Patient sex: M
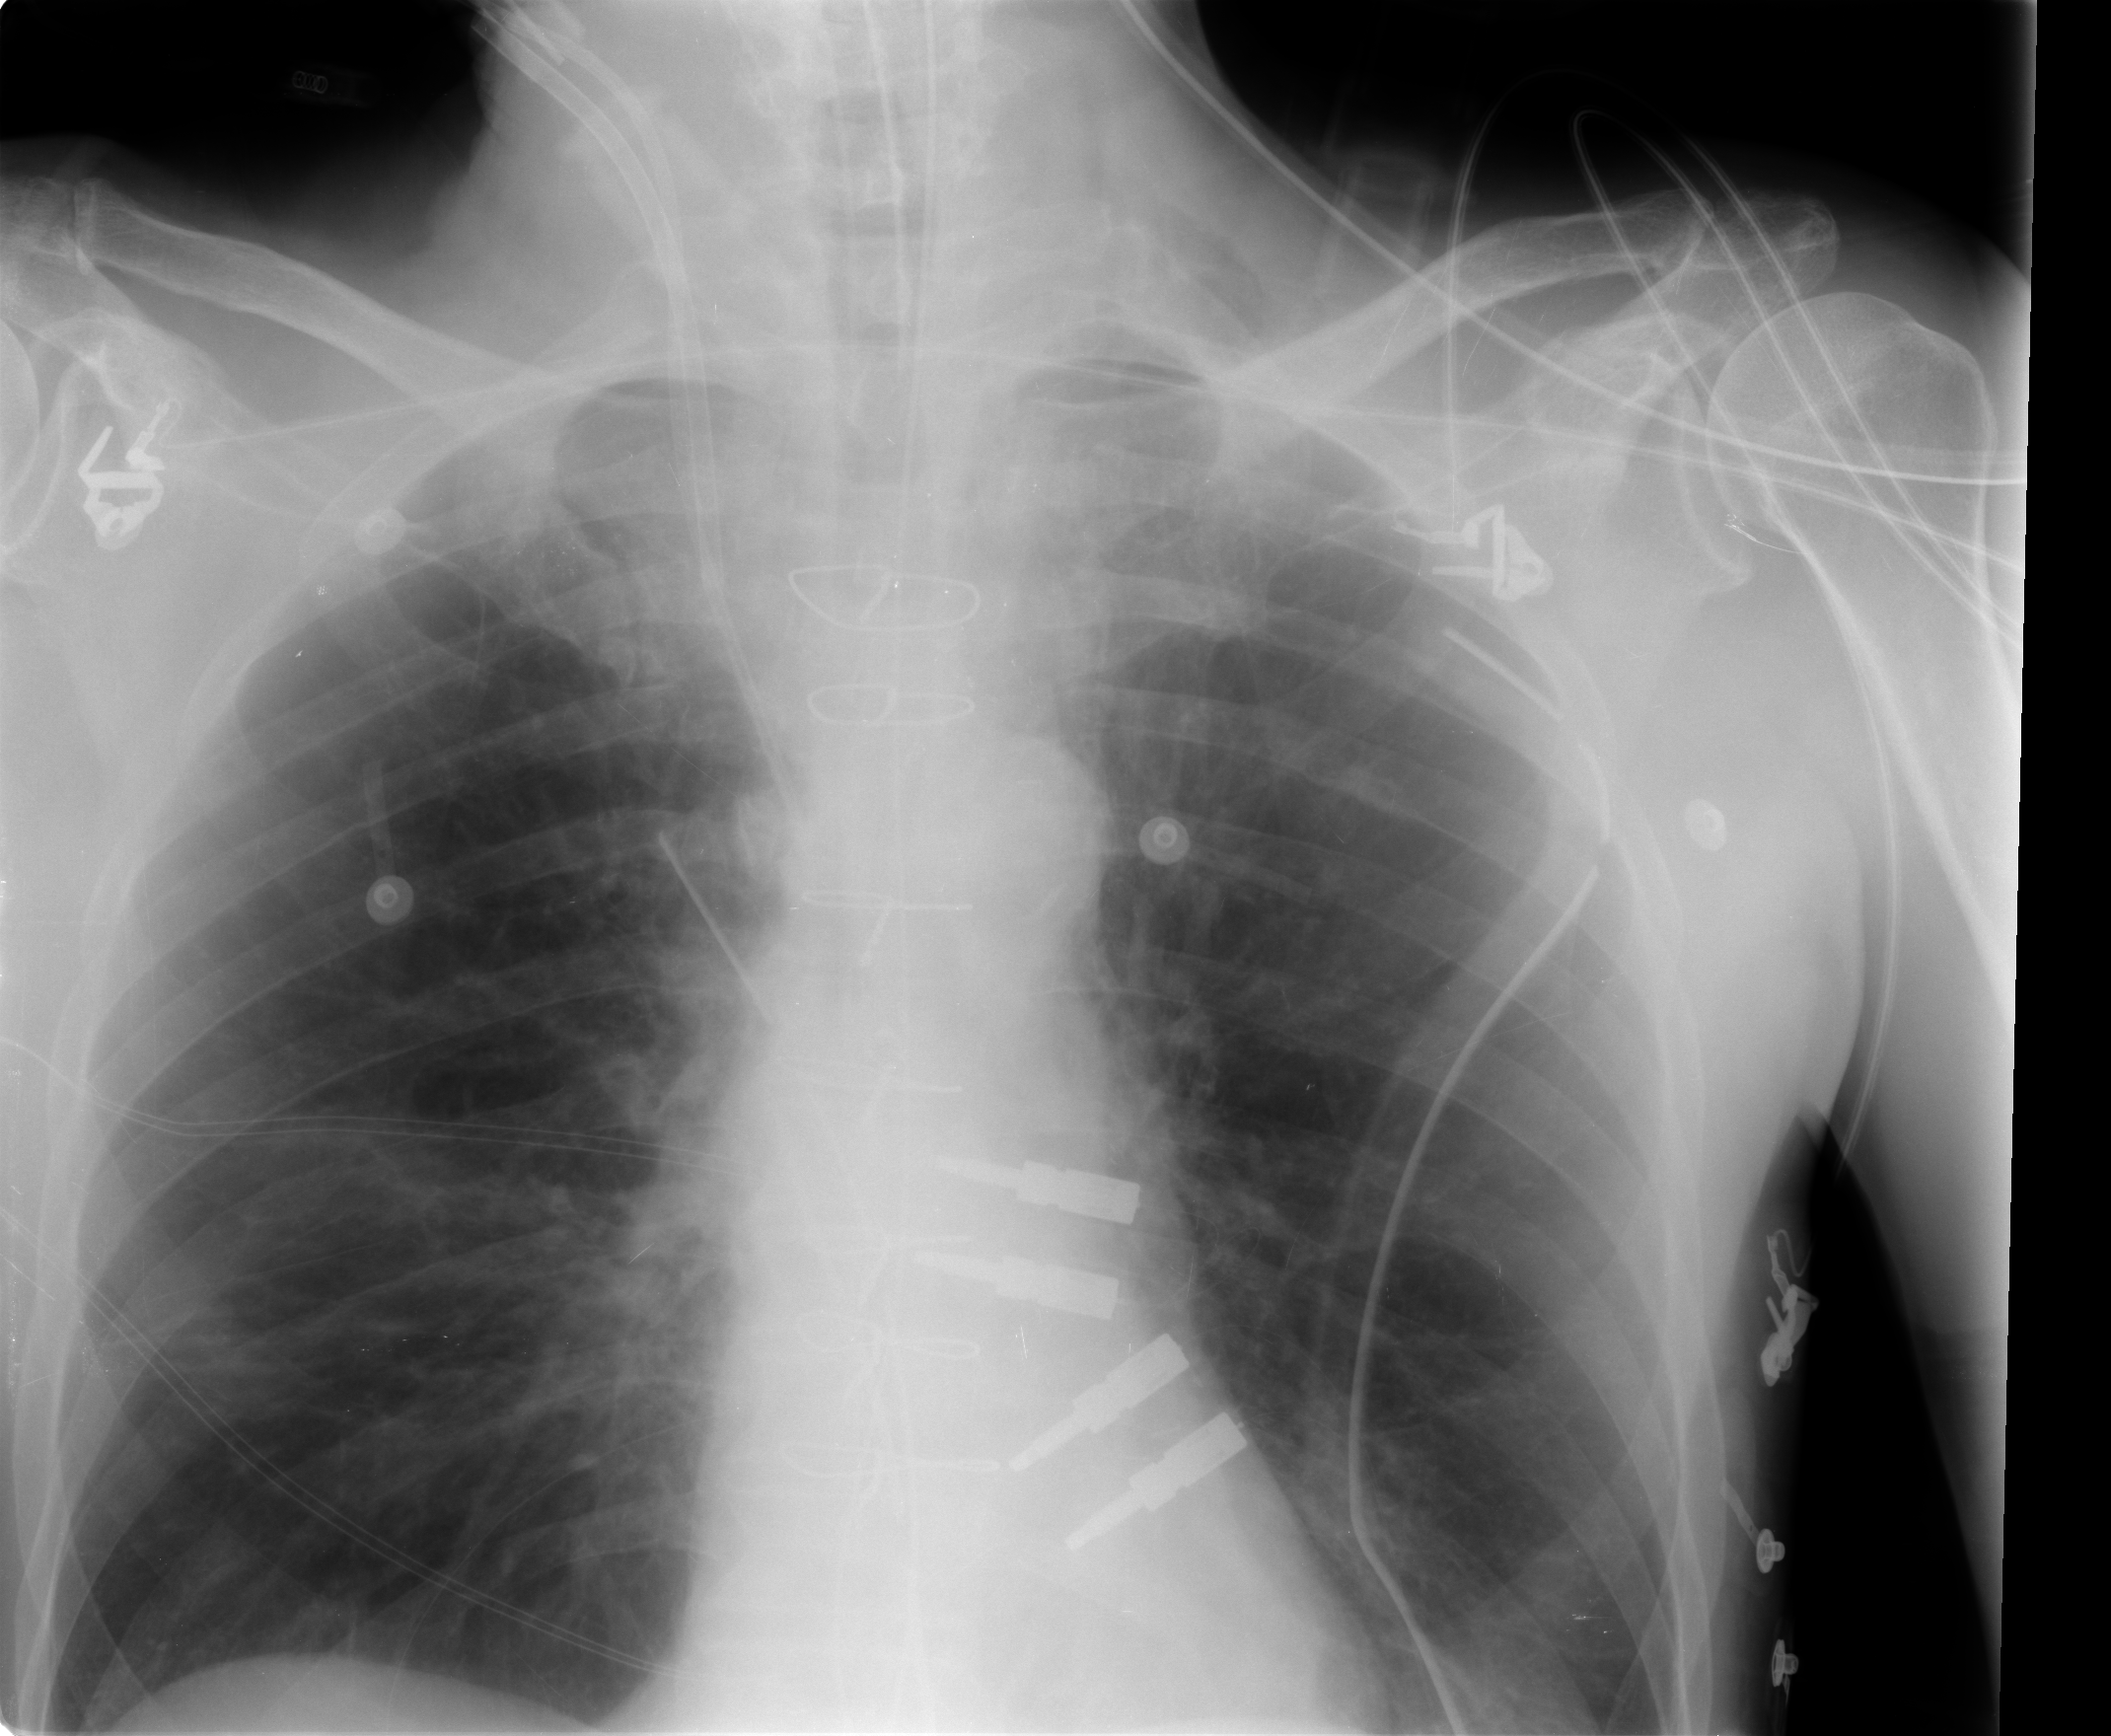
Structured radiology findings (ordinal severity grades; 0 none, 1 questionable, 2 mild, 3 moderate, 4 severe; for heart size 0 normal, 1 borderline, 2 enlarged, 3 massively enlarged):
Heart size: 0
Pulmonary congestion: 0
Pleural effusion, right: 0
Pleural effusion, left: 0
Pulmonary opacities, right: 0
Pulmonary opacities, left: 0
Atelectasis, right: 0
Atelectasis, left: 2